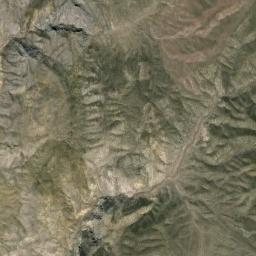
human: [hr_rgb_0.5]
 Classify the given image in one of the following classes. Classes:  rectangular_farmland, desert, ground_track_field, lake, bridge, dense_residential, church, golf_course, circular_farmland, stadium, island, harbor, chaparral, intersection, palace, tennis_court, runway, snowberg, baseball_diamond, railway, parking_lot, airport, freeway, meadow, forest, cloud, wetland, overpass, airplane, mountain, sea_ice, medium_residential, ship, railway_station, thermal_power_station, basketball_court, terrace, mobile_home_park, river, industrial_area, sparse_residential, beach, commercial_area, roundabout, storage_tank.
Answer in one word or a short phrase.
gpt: mountain